Aerial crown-view tile of a tropical tree (Barro Colorado Island, Panama), acquired 20240813:
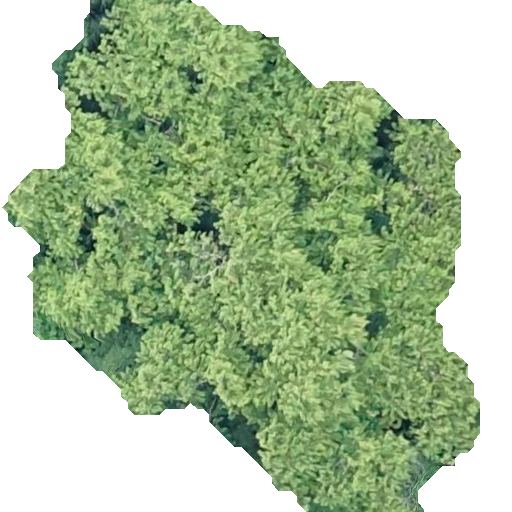
Species: Guazuma ulmifolia
GBIF accepted scientific name: Guazuma ulmifolia
Crown area: 252.093 m²